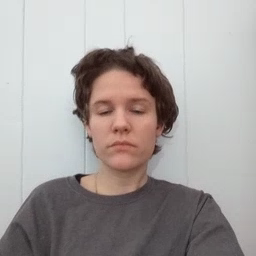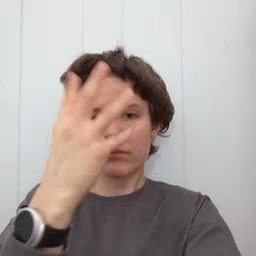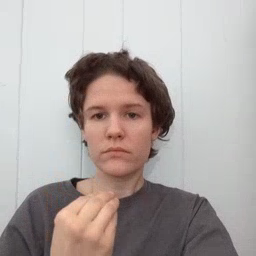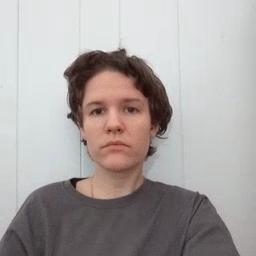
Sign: sleep